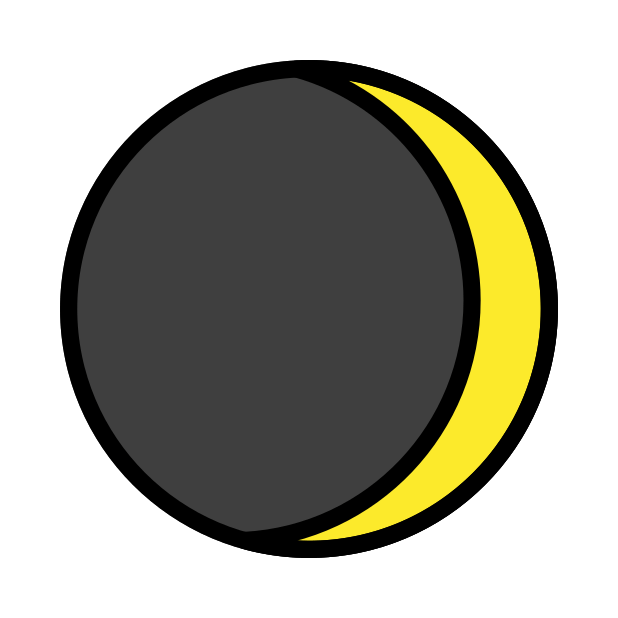
Emoji: 🌒
Name: waxing crescent moon symbol
Unicode: 0x1f312